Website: macys
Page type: account-selection
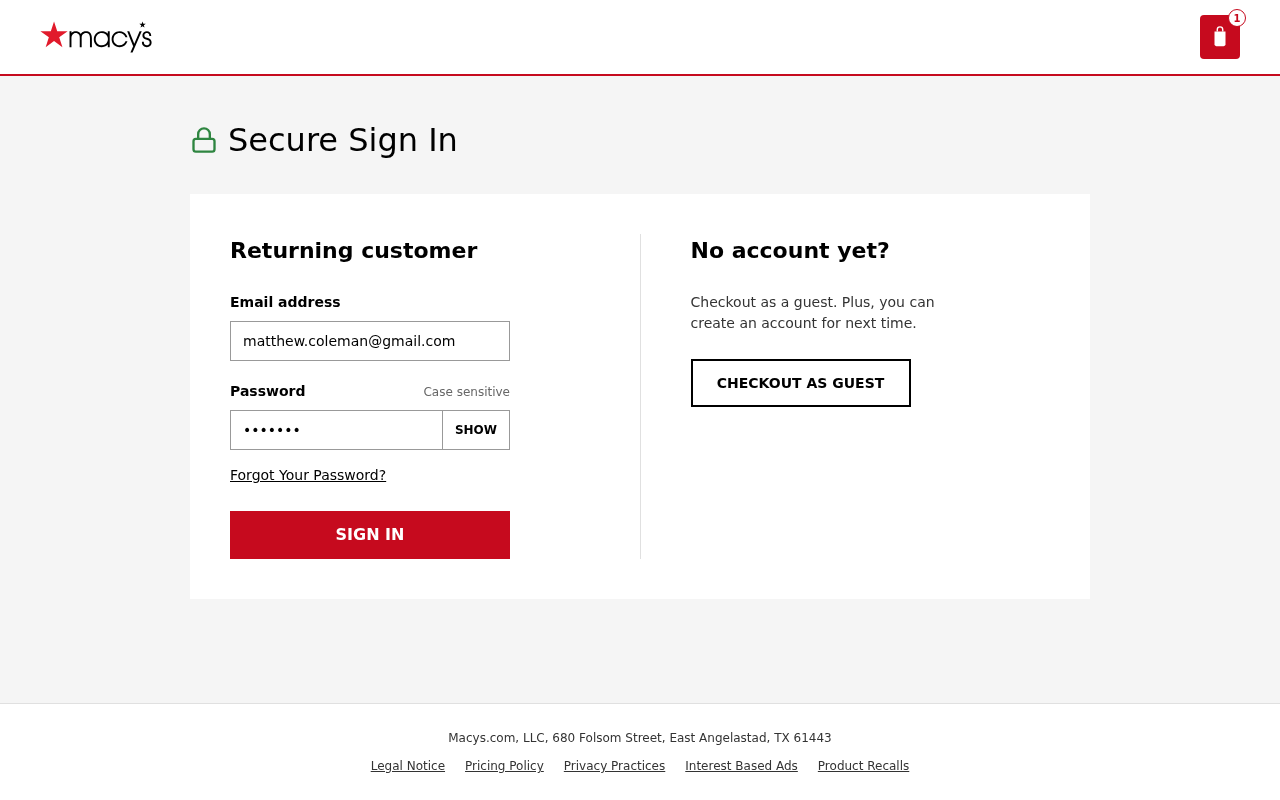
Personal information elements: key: PII_EMAIL
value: matthew.coleman@gmail.com
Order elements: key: ORDER_NUM_ITEMS
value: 1